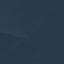
Land use / land cover: SeaLake